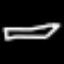
Label: pencil